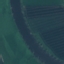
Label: River